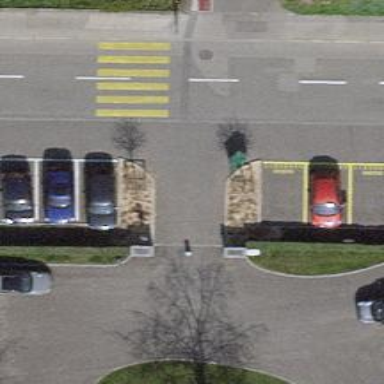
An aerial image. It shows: Rising bollard.